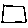
Label: square